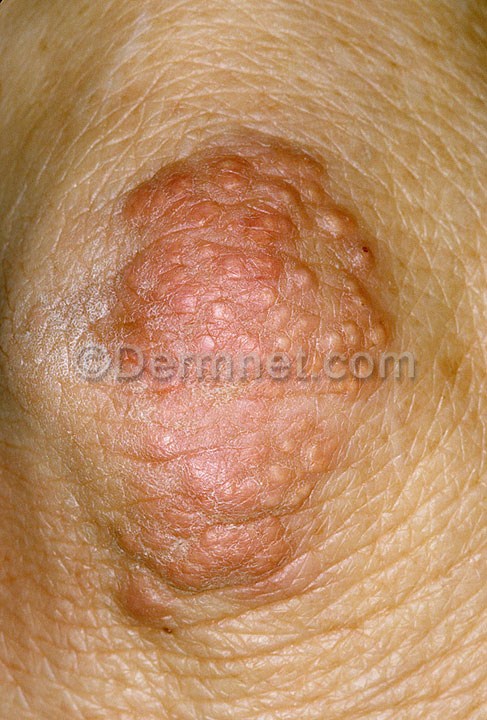
Disease: Systemic Disease